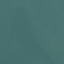
Land use / land cover class: SeaLake